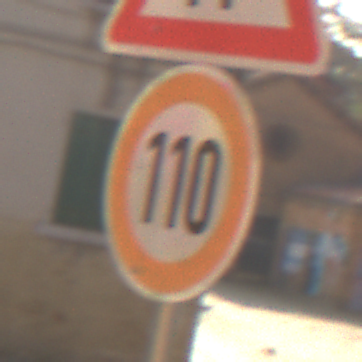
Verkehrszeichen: Geschwindigkeit110
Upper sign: EinseitigVerengteFahrbahnLinks
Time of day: MorningAfternoon
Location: Outdoor (Urban)
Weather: Clear
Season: NotSpecified
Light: Natural